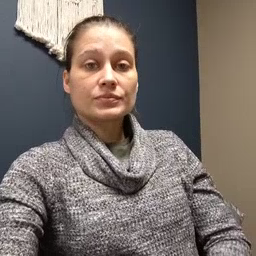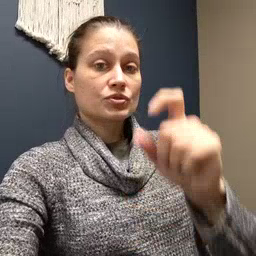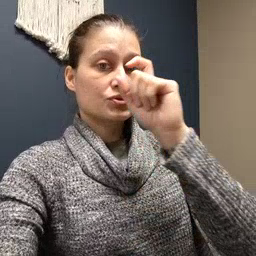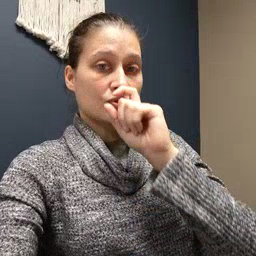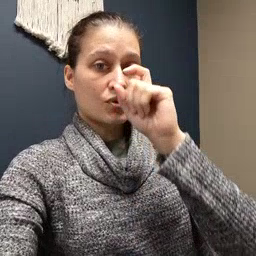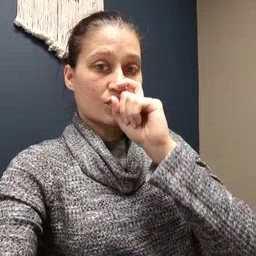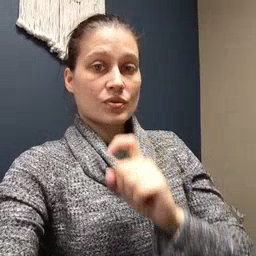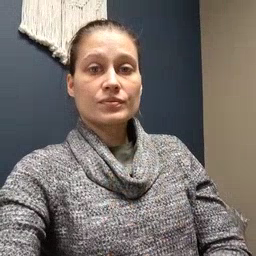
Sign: doll